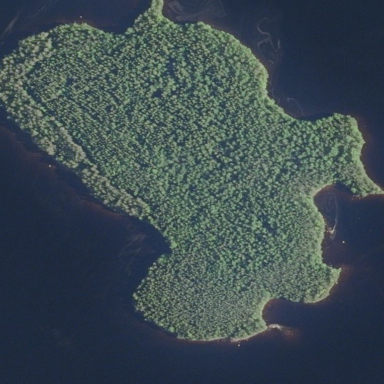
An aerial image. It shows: Islet.